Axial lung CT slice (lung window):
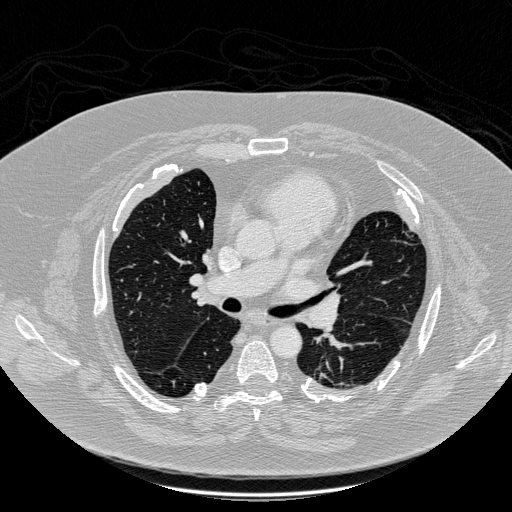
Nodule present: no